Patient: sex F, age 35
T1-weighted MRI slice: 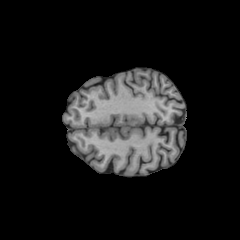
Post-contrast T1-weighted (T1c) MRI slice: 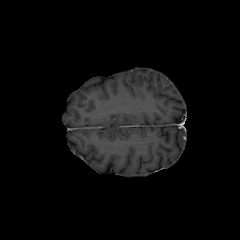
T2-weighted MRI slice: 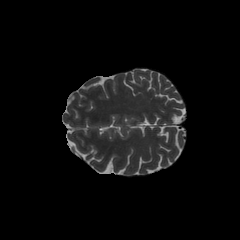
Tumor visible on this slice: no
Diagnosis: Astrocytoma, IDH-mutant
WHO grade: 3